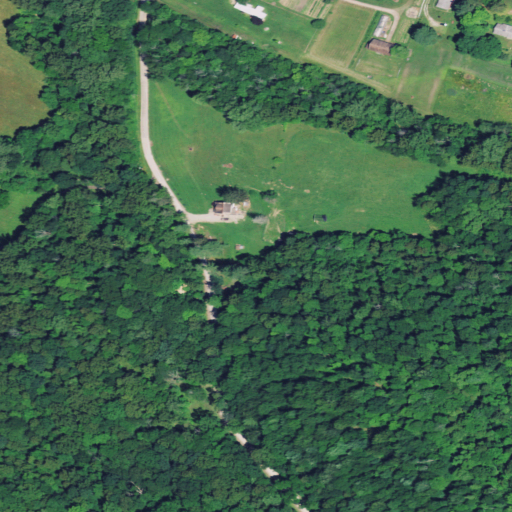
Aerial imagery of valley in Ohio named Coal Hollow containing deciduous forest, pasture, open development, mixed forest, and low intensity development